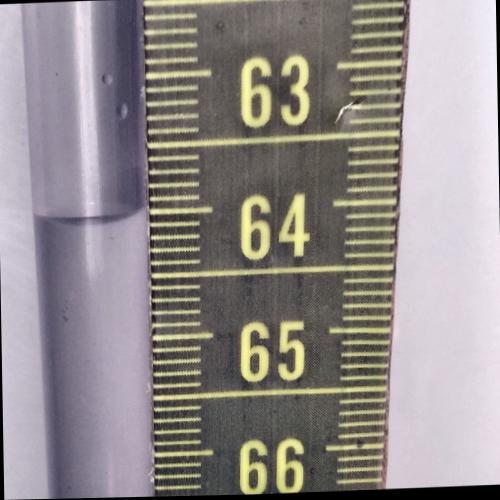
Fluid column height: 64.0 cm